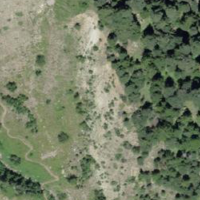
EUNIS habitat code: 48
Species observed at this site:
Plebejus argus
Macroglossum stellatarum
Neotinea ustulata
Aporia crataegi
Papilio machaon
Spialia sertorius
Melitaea diamina
Issoria lathonia
Melanargia galathea
Lysandra bellargus
Cupido minimus
Melitaea didyma